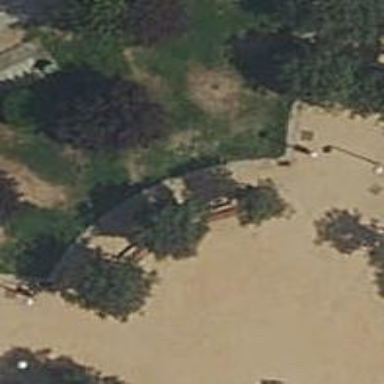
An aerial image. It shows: Bench for seating.